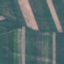
Land use / land cover: AnnualCrop